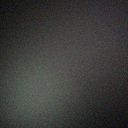
Screen state: off